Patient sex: M
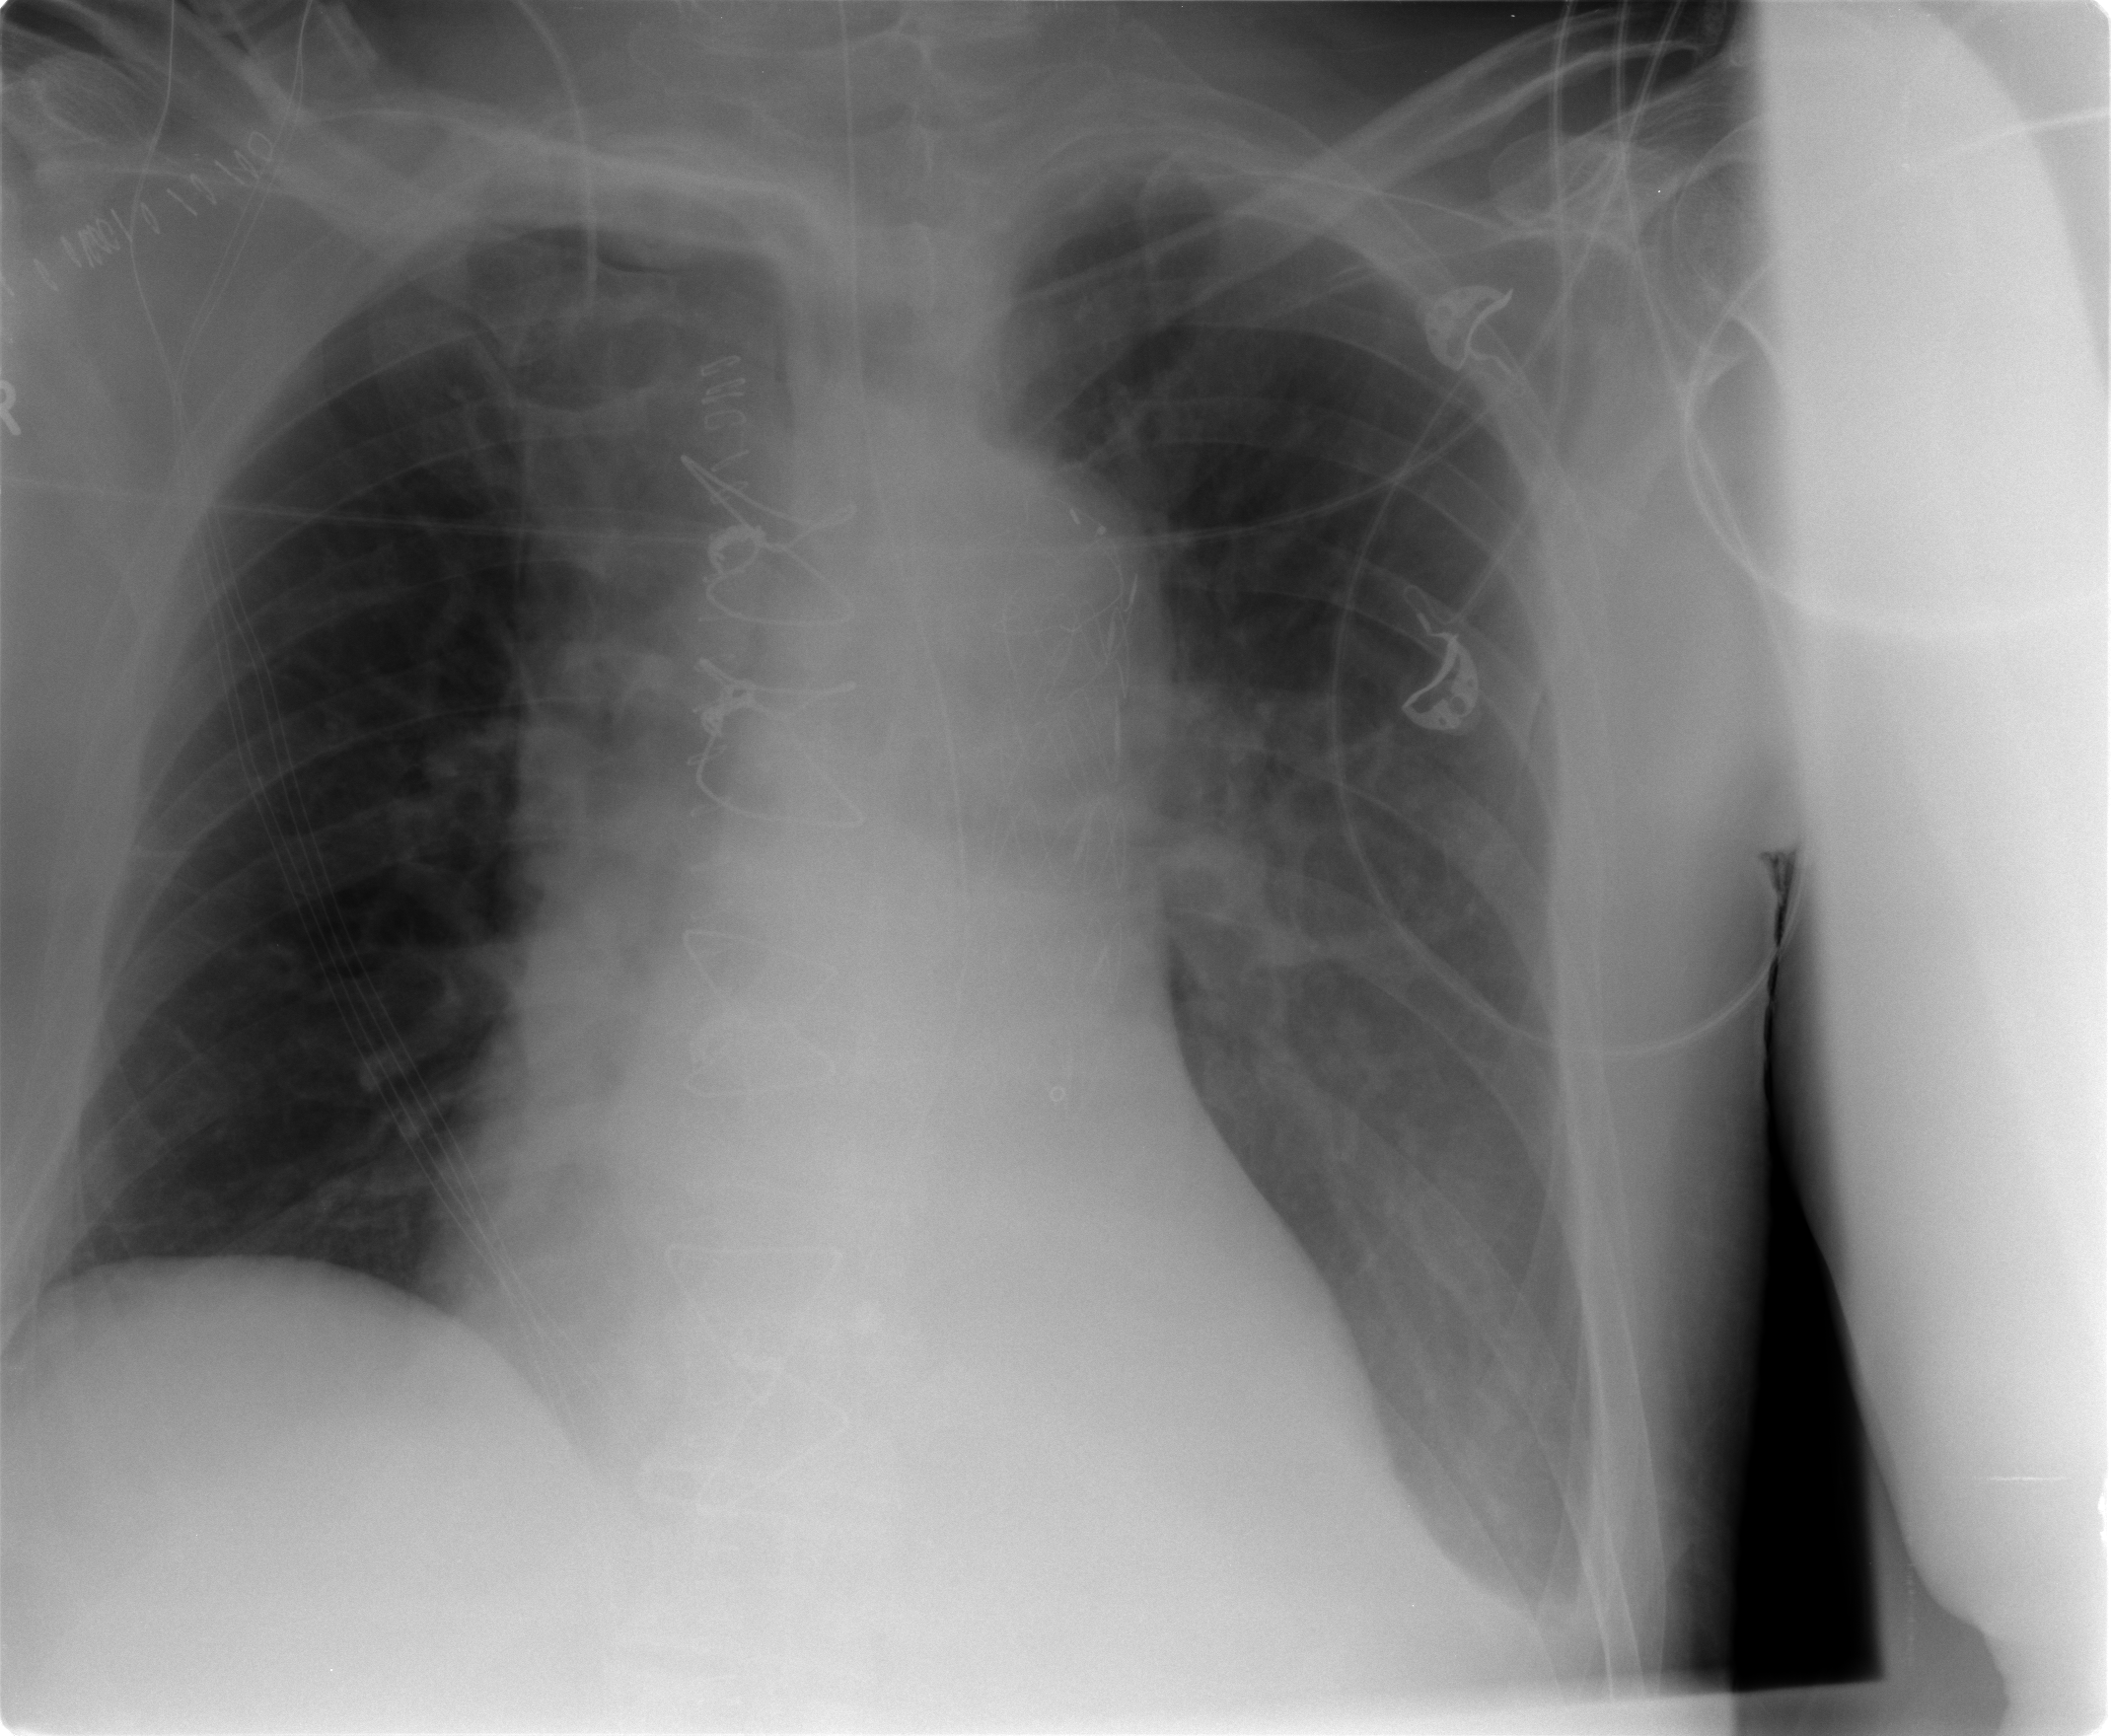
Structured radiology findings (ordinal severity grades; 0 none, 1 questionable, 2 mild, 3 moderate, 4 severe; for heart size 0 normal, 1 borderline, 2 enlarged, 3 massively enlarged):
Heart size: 2
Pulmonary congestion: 1
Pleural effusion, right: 0
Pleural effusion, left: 2
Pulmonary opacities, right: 0
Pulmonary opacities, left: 2
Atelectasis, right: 0
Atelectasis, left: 2